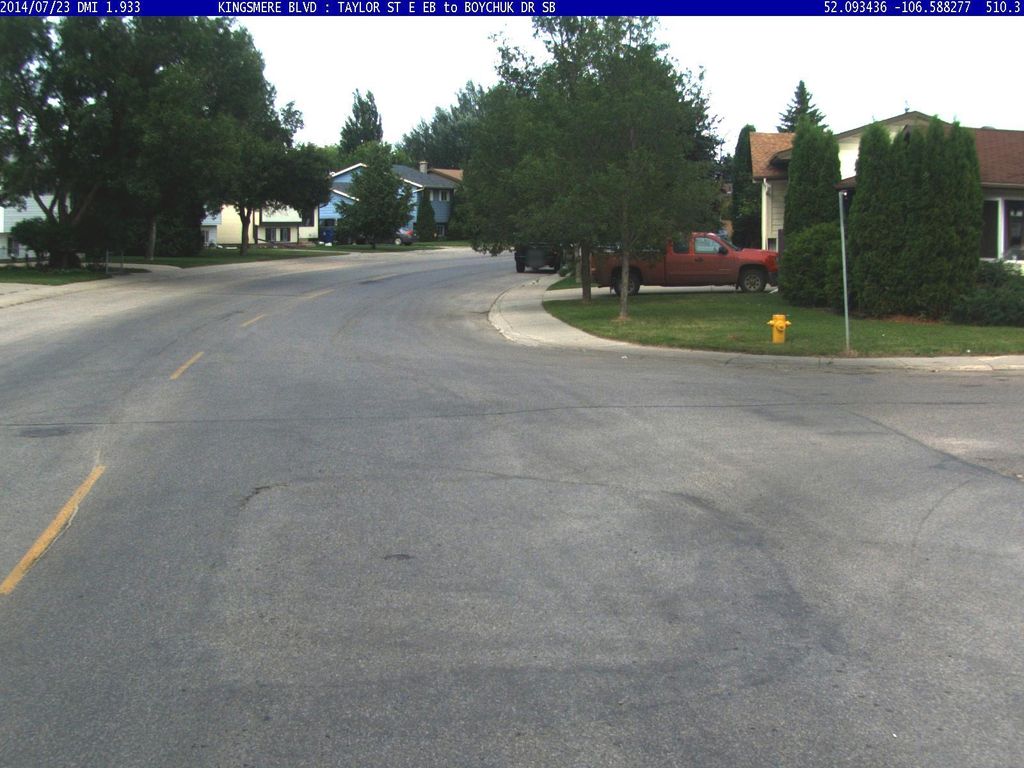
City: saskatoon